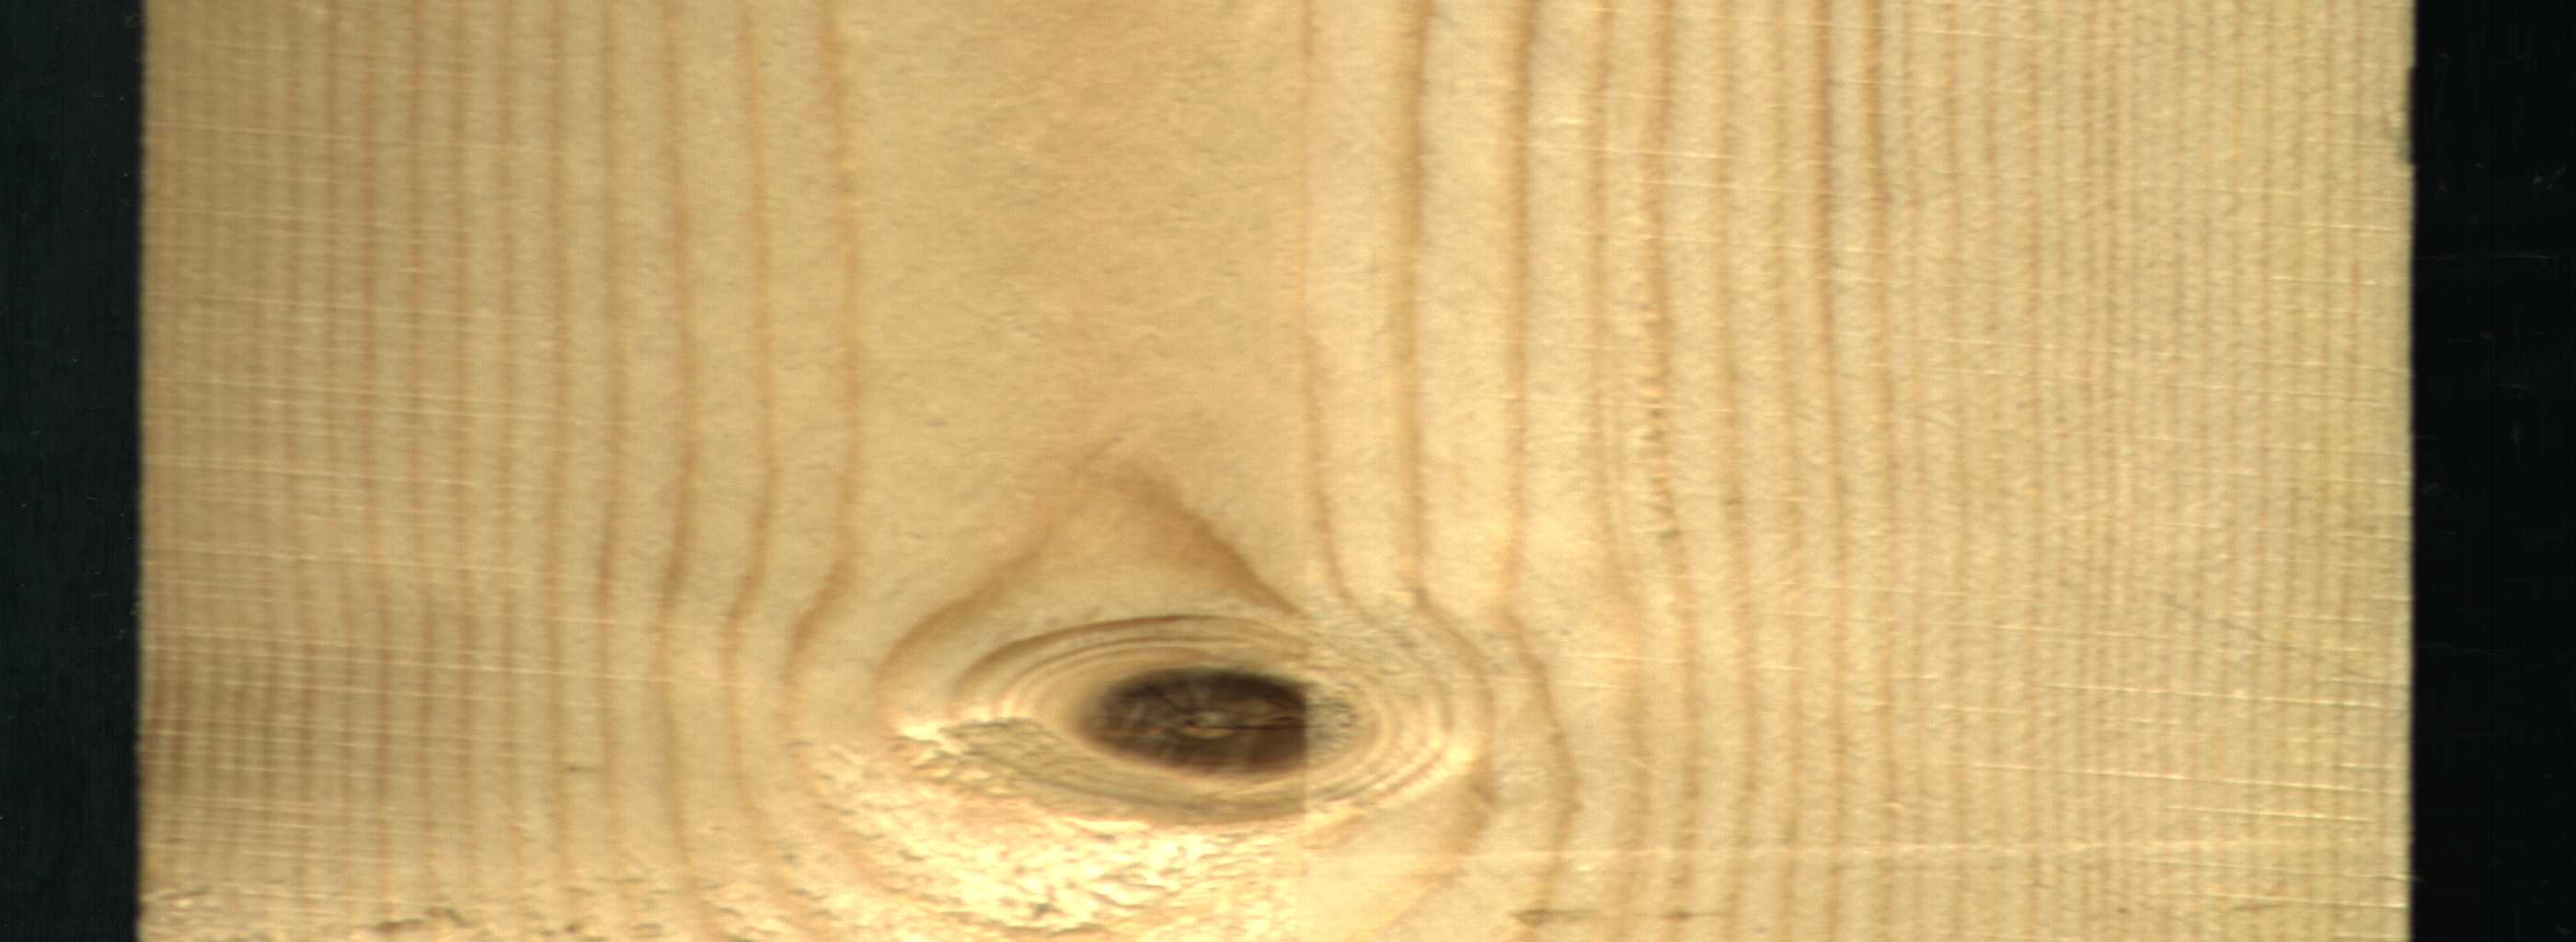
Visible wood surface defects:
Dead_Knot